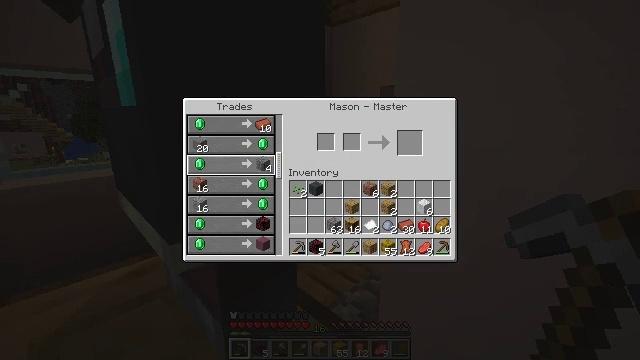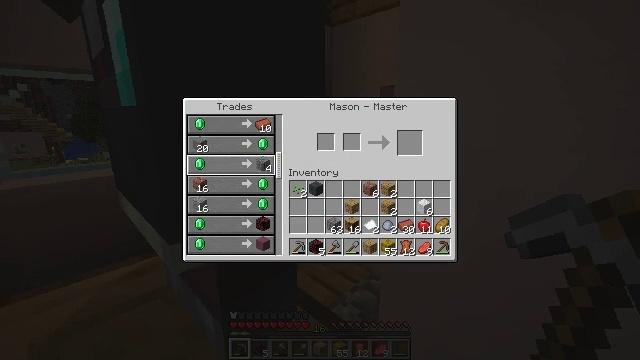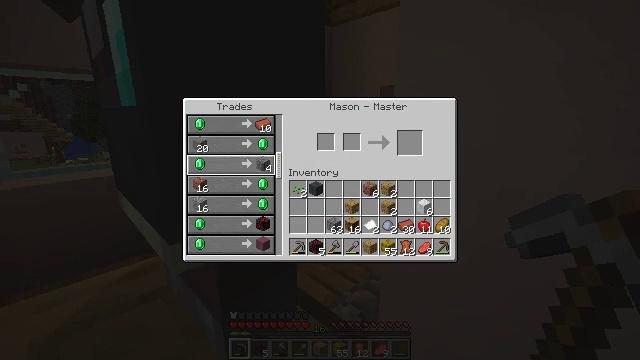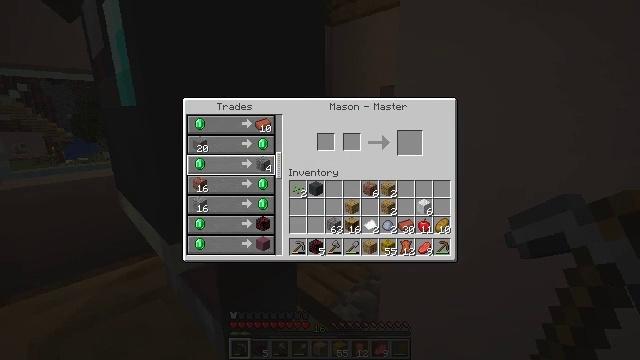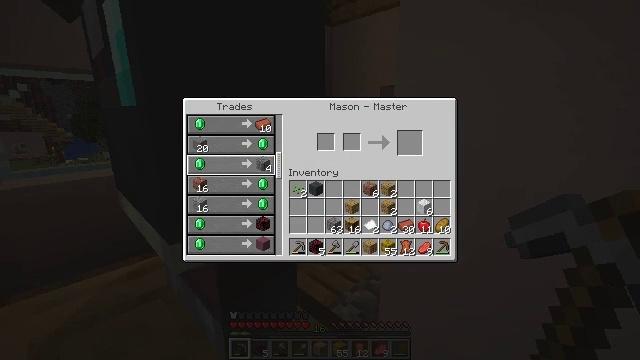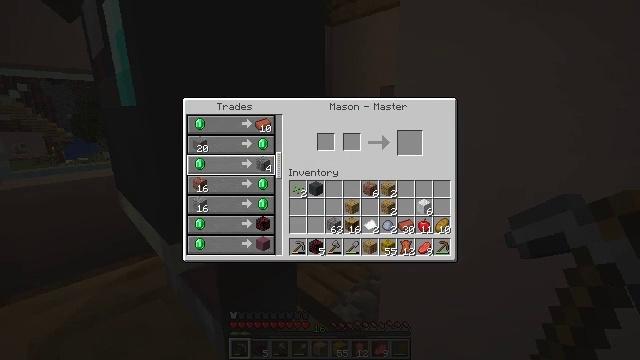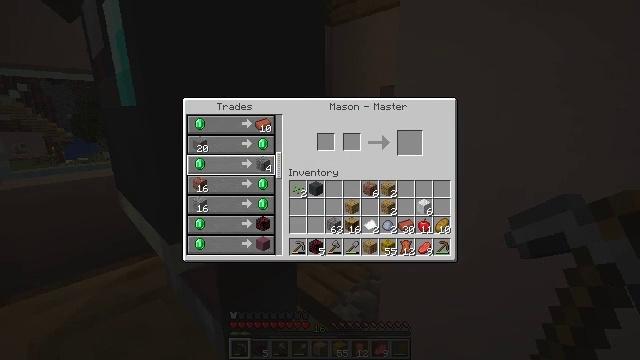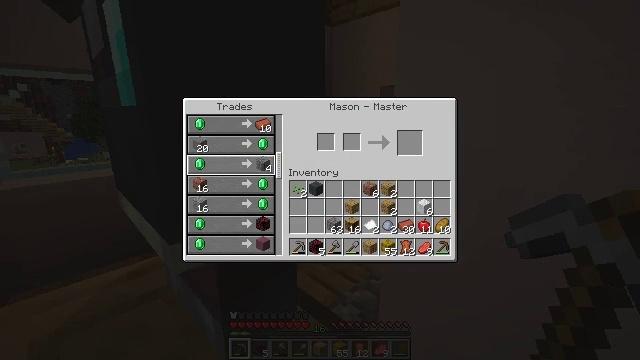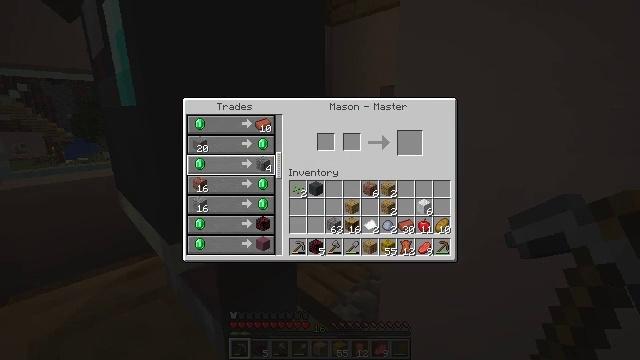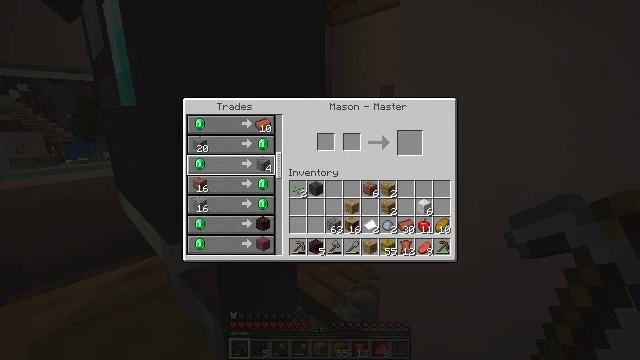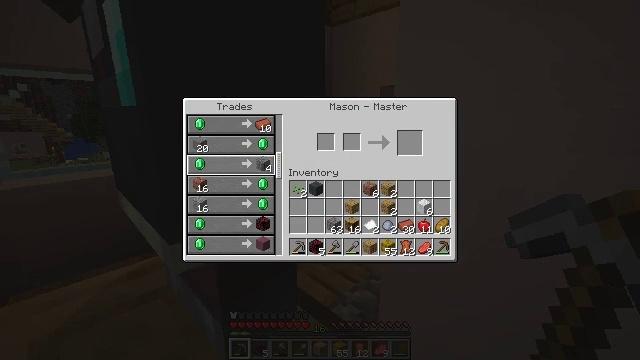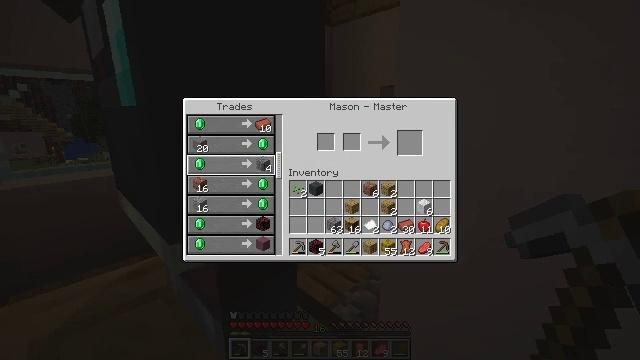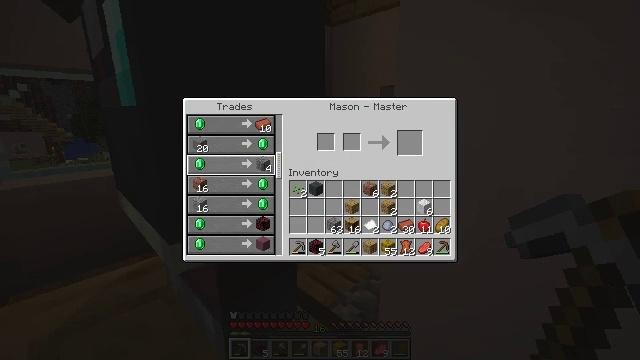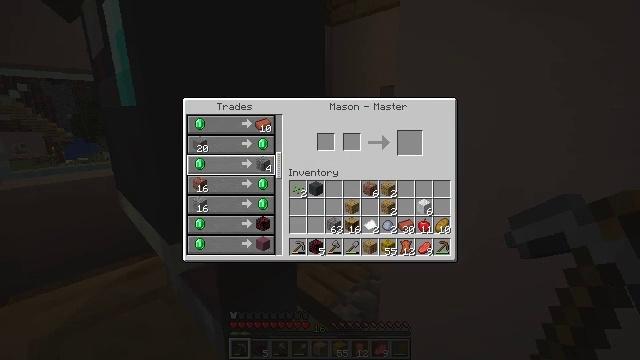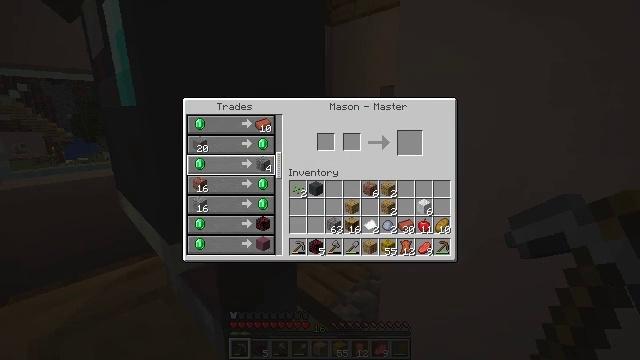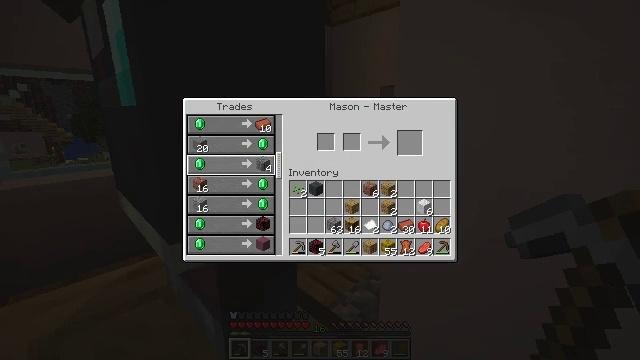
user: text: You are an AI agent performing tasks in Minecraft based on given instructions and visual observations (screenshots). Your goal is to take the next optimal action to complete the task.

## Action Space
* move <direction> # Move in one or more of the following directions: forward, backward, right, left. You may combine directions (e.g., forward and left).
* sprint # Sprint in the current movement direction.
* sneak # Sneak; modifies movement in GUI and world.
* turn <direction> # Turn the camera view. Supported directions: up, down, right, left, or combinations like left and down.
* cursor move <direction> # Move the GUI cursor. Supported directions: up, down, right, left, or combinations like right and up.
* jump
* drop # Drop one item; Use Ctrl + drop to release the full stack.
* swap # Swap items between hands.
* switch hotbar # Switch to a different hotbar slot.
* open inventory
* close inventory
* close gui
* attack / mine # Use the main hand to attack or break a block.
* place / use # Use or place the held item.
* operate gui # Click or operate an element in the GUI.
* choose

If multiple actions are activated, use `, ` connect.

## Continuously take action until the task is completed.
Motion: motion action
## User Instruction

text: Mine black glazed terracotta.
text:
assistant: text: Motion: no_op
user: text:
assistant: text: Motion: no_op
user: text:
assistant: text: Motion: cursor move right
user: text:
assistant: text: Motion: cursor move right
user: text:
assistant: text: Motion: no_op
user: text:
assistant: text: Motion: no_op
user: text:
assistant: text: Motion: no_op
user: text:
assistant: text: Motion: no_op
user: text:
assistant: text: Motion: no_op
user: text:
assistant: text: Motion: no_op
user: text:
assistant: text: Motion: no_op
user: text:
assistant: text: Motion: no_op
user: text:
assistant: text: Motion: no_op
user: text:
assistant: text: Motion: no_op
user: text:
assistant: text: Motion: no_op
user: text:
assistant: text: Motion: no_op
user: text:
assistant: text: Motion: no_op
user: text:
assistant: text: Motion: no_op
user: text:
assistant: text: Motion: no_op
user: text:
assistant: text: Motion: no_op
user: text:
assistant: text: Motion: no_op
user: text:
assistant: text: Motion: no_op
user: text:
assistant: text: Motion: no_op
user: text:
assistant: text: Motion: no_op
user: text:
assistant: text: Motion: no_op
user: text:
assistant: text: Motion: no_op
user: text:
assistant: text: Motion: no_op
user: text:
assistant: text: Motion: no_op
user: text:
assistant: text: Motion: no_op
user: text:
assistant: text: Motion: no_op